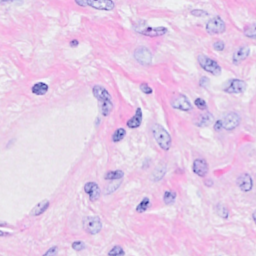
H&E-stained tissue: Breast